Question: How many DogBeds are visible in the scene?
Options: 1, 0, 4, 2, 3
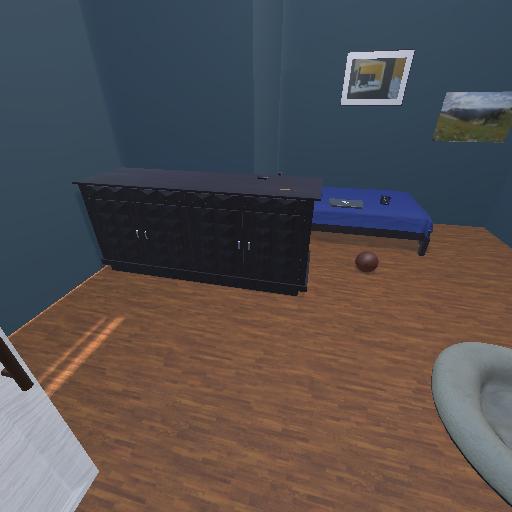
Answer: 1